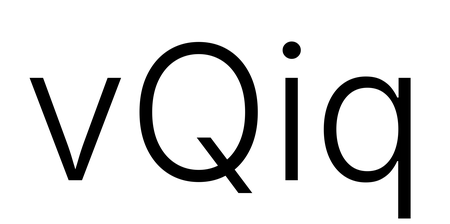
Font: Inter_Light